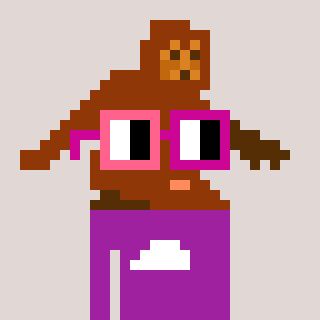
a pixel art character with square pink and red glasses, a bigfoot-shaped head and a magenta-colored body on a warm background